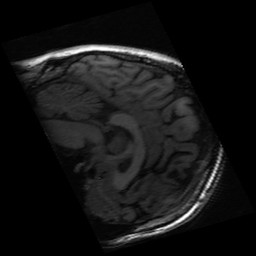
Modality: inplaneT1
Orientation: sagittal